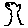
Label: tree